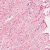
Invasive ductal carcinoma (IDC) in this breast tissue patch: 0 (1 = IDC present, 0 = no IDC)